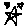
Label: star